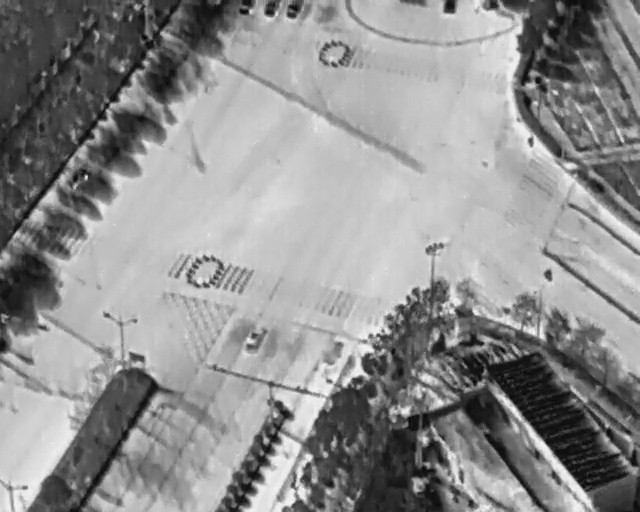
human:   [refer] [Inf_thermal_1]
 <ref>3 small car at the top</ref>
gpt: <box>[[37, 0, 39, 3, 2], [41, 0, 43, 3, 2], [44, 0, 47, 3, 2]]</box>